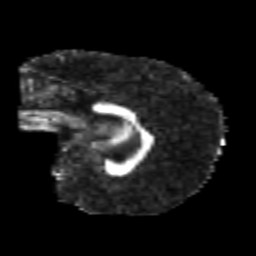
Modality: FA
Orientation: sagittal
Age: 7
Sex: male
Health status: healthy